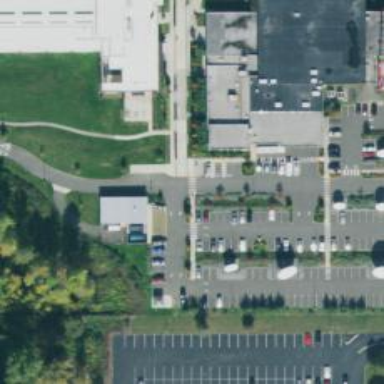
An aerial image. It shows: Parking space.